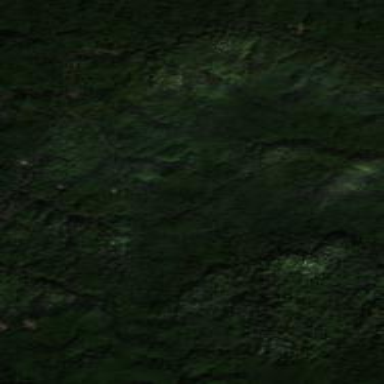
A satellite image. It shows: Forest area.